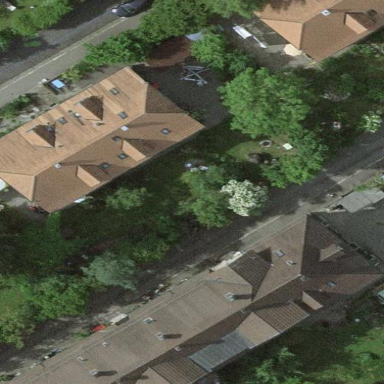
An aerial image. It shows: Half-hipped roof shape on the apartments building.